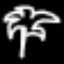
Label: palm tree